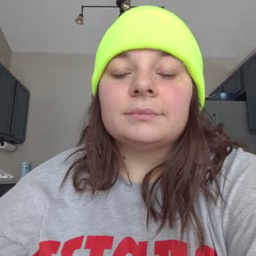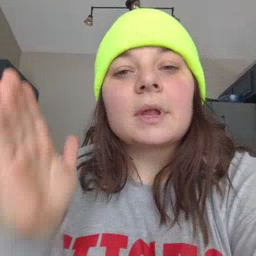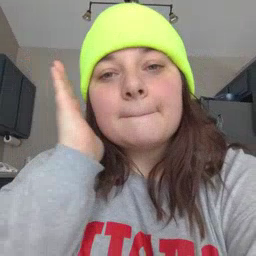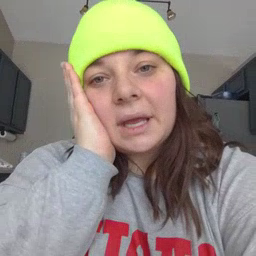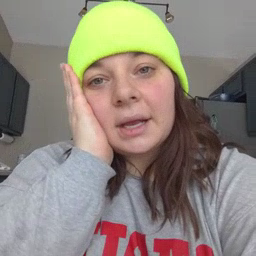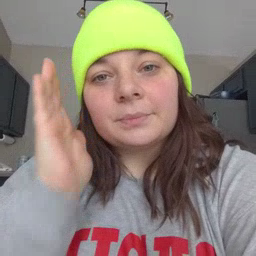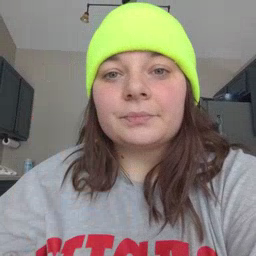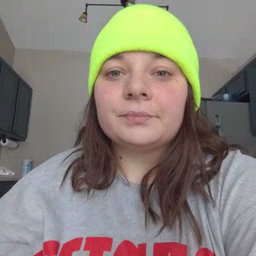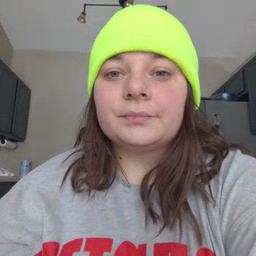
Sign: bed